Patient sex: M
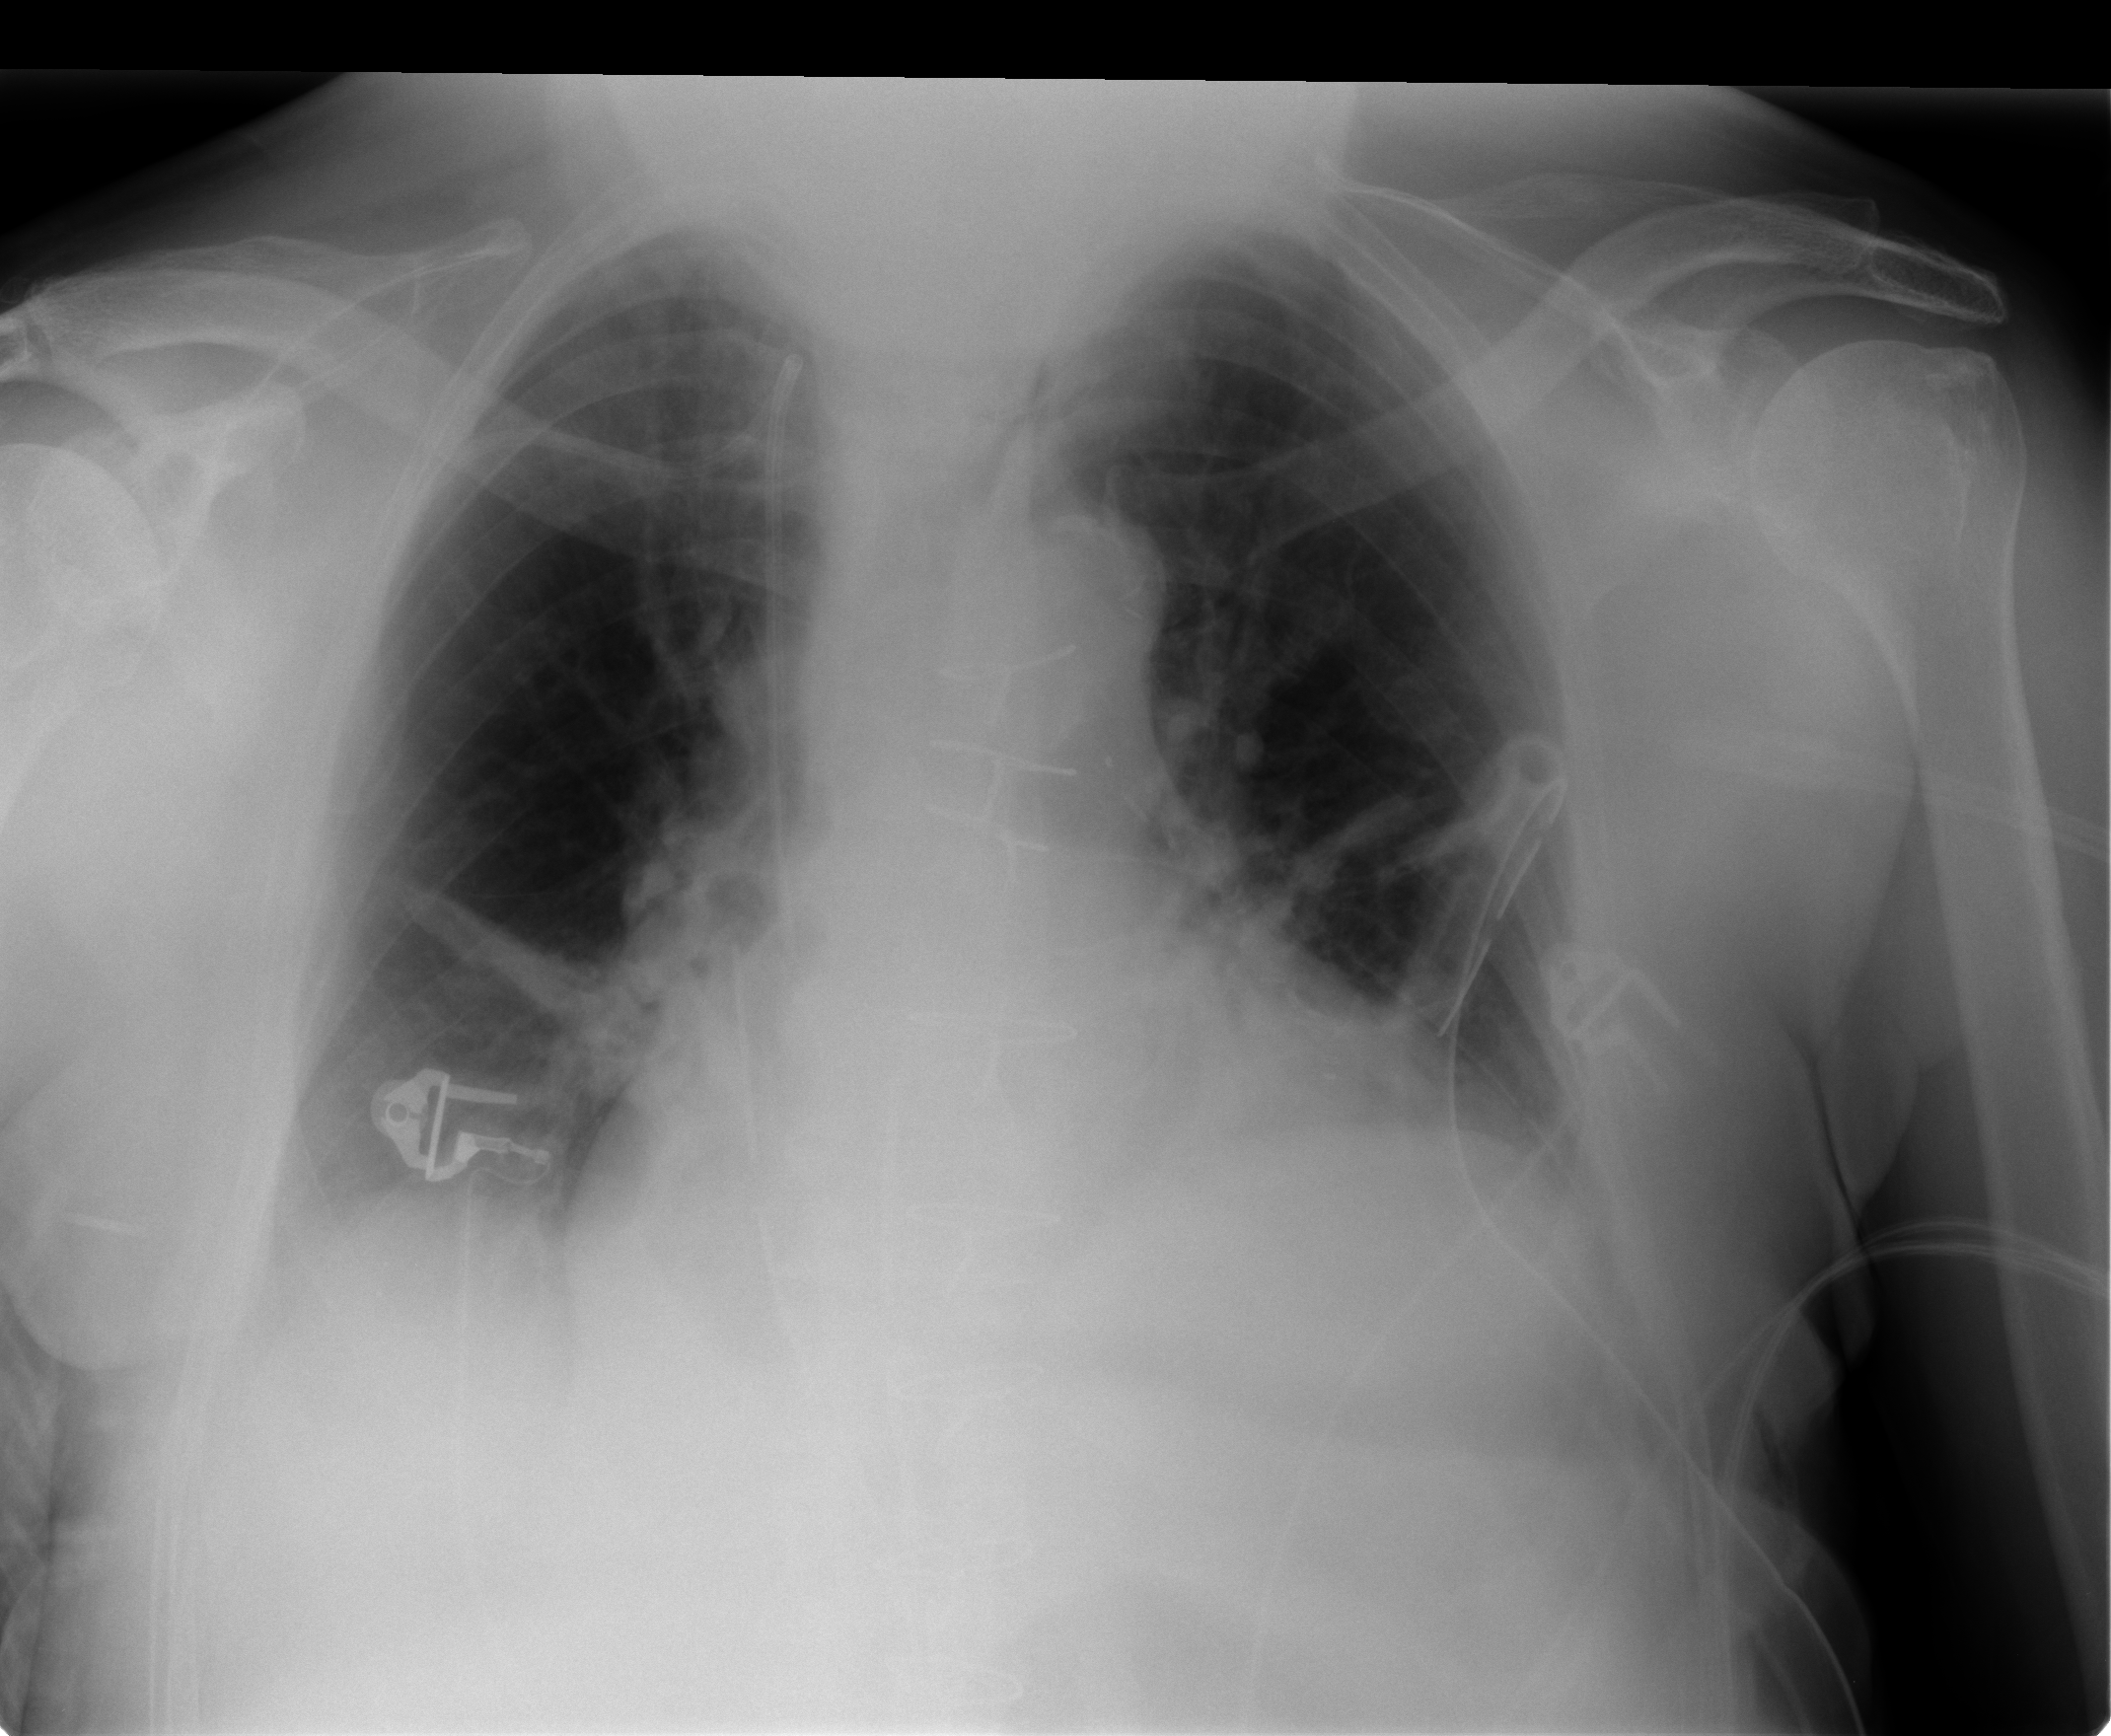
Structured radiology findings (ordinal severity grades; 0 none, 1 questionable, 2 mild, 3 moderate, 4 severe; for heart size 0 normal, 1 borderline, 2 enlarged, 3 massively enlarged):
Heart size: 2
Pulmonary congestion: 2
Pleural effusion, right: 2
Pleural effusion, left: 2
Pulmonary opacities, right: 0
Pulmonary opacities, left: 0
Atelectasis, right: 2
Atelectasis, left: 3